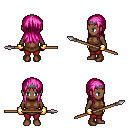
a pixel art fantasy rpg character, female body template, human, dark skin, brown tunic, red pants, pink unkempt hairstyle, iron tiara, gold gloves, brown shoes, spear, four views (front, back, left, right), 2x2 character sprite sheet, small pixel art, hard edges, no anti-aliasing